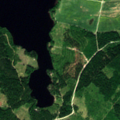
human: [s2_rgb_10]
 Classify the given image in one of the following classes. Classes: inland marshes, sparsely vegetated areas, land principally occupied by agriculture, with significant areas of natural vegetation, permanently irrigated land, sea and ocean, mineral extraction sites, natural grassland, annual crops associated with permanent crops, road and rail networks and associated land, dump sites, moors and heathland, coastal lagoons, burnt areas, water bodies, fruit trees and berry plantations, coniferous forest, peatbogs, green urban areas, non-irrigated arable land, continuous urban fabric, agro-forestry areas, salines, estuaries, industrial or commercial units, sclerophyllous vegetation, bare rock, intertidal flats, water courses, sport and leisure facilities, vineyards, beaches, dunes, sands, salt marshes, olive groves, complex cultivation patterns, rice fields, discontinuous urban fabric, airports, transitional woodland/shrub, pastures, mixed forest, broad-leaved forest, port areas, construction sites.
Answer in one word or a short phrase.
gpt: non-irrigated arable land, coniferous forest, mixed forest, transitional woodland/shrub, water bodies